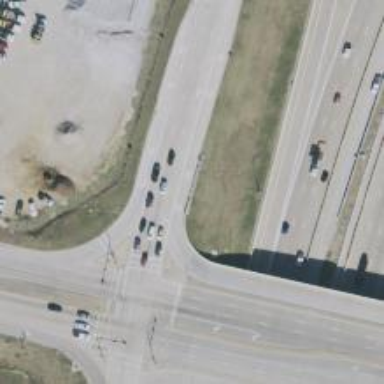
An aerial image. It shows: Secondary road with frontage road alongside.